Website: apple
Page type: review-order
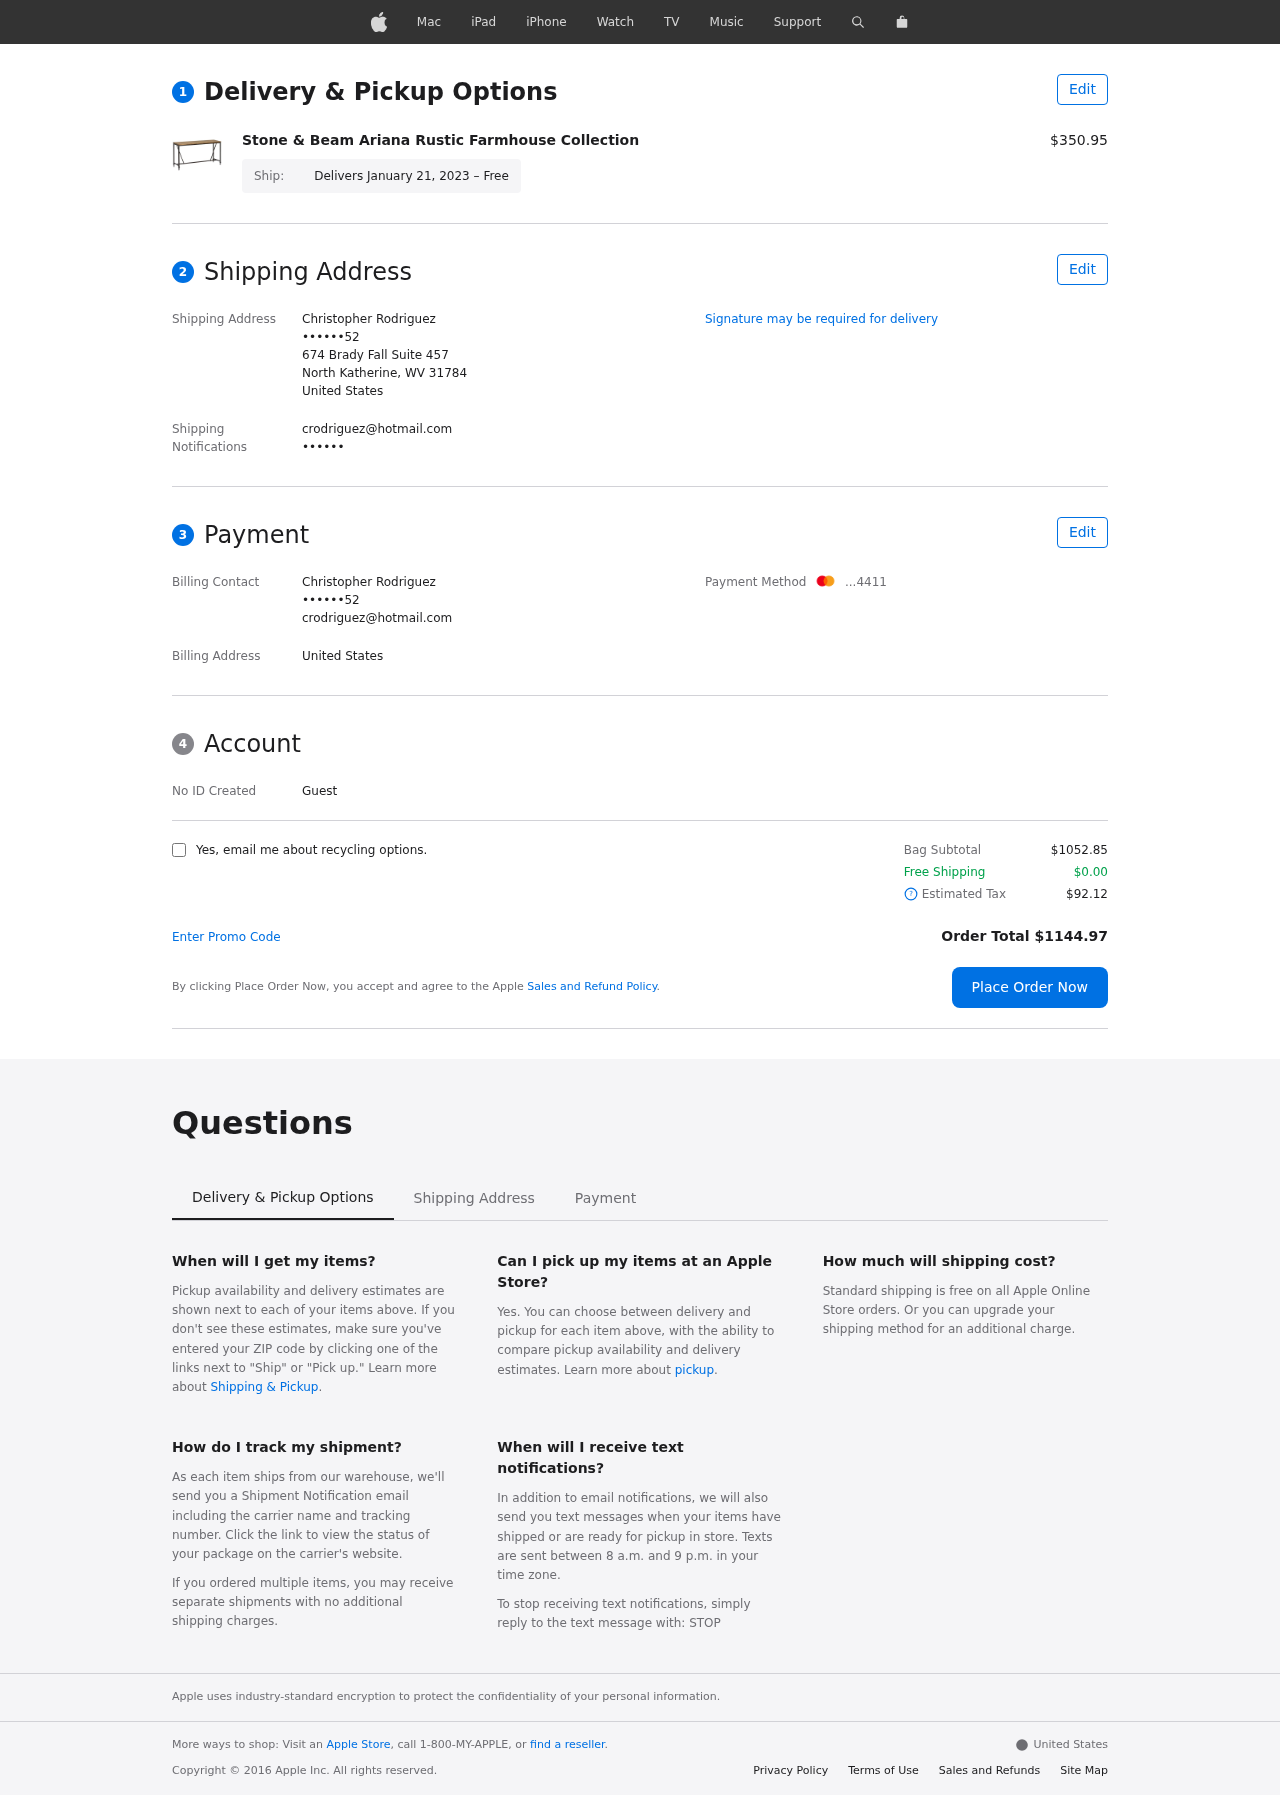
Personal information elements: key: PII_CARD_LAST4
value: ...4411
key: PII_CITY_STATE_ZIP
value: North Katherine, WV 31784
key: PII_COUNTRY
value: United States
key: PII_EMAIL
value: crodriguez@hotmail.com
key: PII_FULLNAME
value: Christopher Rodriguez
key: PII_PHONE
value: ••••••52
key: PII_STREET
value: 674 Brady Fall Suite 457
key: PII_ALT_PHONE
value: ••••••
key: PII_FIRSTNAME
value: Christopher
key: PII_LASTNAME
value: Rodriguez
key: PII_FULLNAME2
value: Christopher Rodriguez
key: PII_FULLNAME3
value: Christopher Rodriguez
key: PII_FIRSTNAME2
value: Christopher
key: PII_FIRSTNAME3
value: Christopher
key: PII_LASTNAME2
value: Rodriguez
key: PII_LASTNAME3
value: Rodriguez
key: PII_FIRSTNAME_DERIVED
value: Christopher
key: PII_LASTNAME_DERIVED
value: Rodriguez
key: PII_FULLNAME_DERIVED
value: Christopher Rodriguez
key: PII_NAME_FULL_DERIVED
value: Christopher Rodriguez
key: PII_PHONE3
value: ••••••52
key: PII_EMAIL2
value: crodriguez@hotmail.com
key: PII_EMAIL3
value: crodriguez@hotmail.com
Product elements: key: PRODUCT1_NAME
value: Stone & Beam Ariana Rustic Farmhouse Collection
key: PRODUCT1_PRICE
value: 350.95
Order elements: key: ORDER_DELIVERY_DATE
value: Delivers January 21, 2023 – Free
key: ORDER_SUBTOTAL
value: $1052.85
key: ORDER_SHIPPING_COST
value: $0.00
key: ORDER_TAX
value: $92.12
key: ORDER_TOTAL
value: Order Total $1144.97